Question: I have data. I want to get data from Firebase. This is my structure:
'''
"data" : {
"A01" : {
"status" : 1,
"tglkeluar" : "12-03-2019"
},
"A02" : {
"status" : 1,
"tglkeluar" : "10-03-2019"
}
},
'''
This is my structure:

And I used this code to get data from child "A01" :
'''
mDatabaseA01 = FirebaseDatabase.getInstance().getReference("data").child("A01");
mDatabaseA01.addListenerForSingleValueEvent(new ValueEventListener() {
@Override
public void onDataChange(@NonNull DataSnapshot dataSnapshot) {
for(DataSnapshot postSnapshot : dataSnapshot.getChildren()){
Data status = postSnapshot.getValue(Data.class);
Toast.makeText(HalamanAdmin.this, status.getStatus(), Toast.LENGTH_SHORT).show();
}
}
'''
But the data is null. What am I doing wrong now?
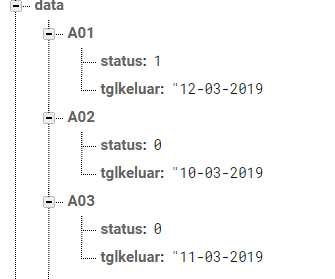
Answer: Here is the problem
'''
for(DataSnapshot postSnapshot : dataSnapshot.getChildren()){
Data status = postSnapshot.getValue(Data.class);
Toast.makeText(HalamanAdmin.this, status.getStatus(), Toast.LENGTH_SHORT).show();
}
'''
Your data no longer exists with children objects since you are inside the children.
Instead, you should do this
'''
Data status = new Data(dataSnapshot.get("status"), dataSnapshot.get("tglkeluar");
'''
Please remember to have the constructor on the Data class
'''
public Data(String status, String tglkeluar){
this.status = status;
this.tglkeluar = tglkeluar;
}
'''